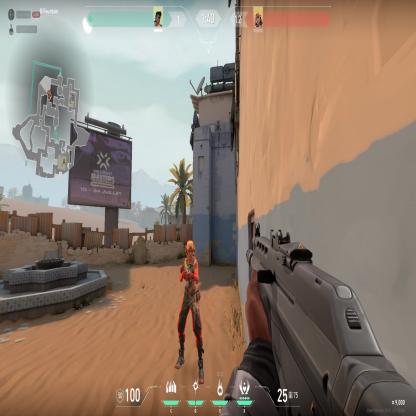
Label: enemy